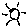
Label: sun